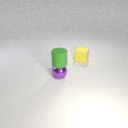
small green rubber cylinder above small purple metal sphere